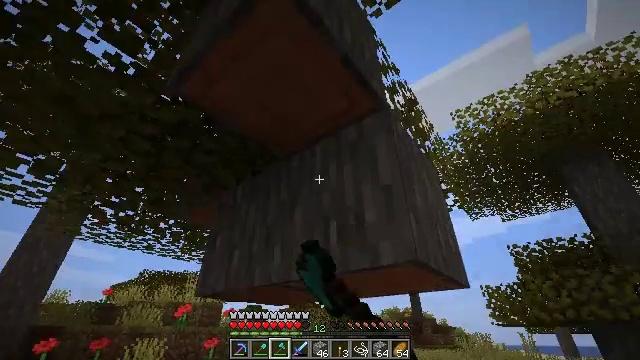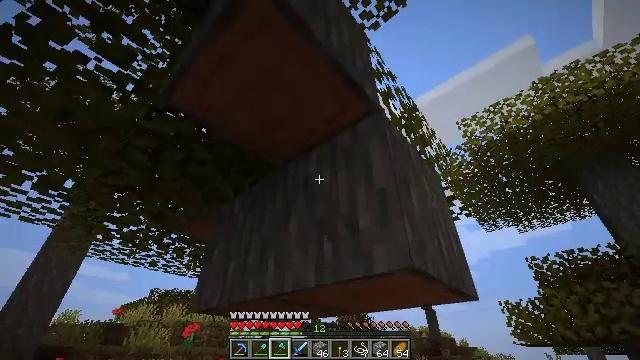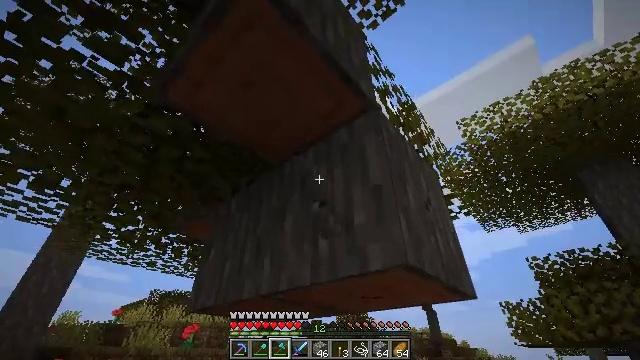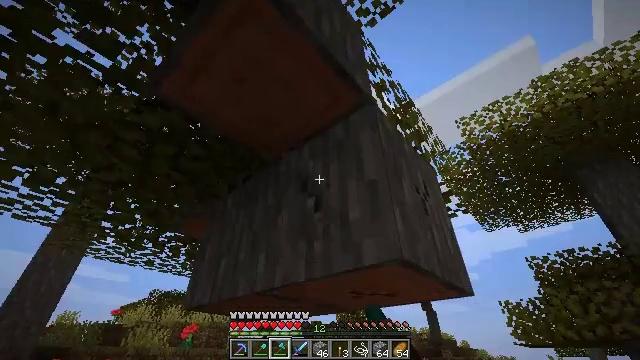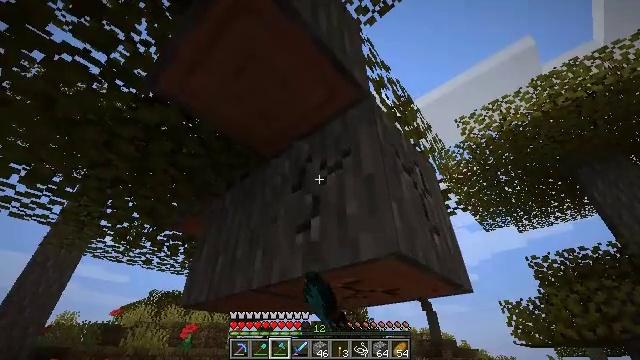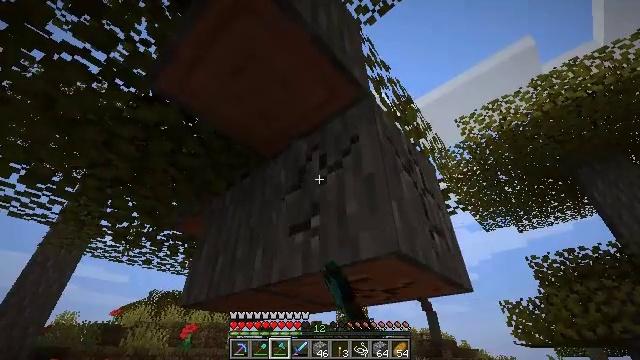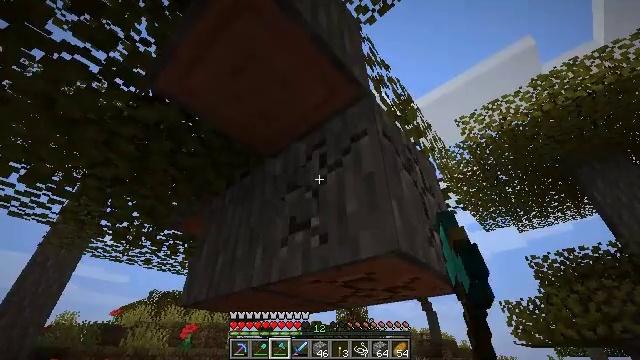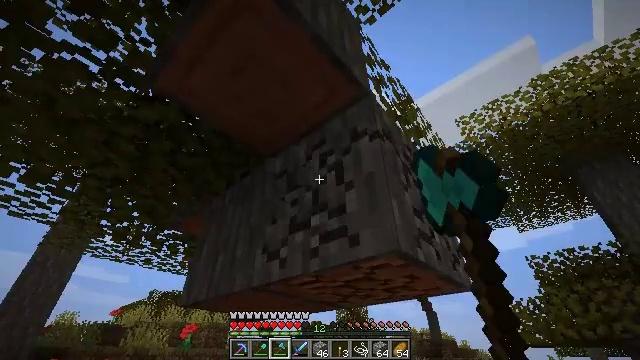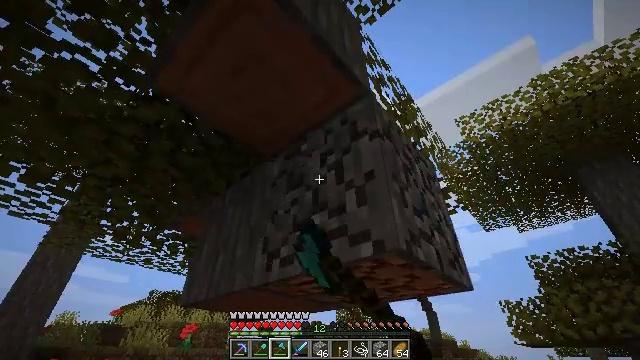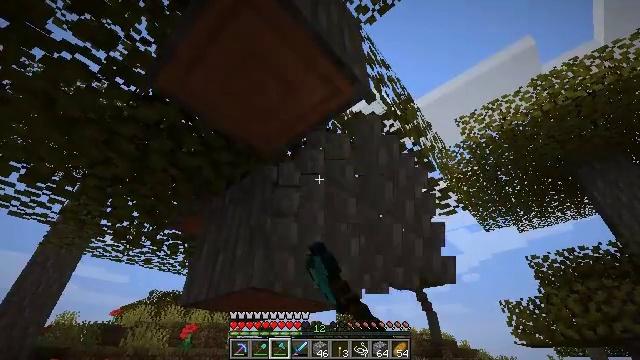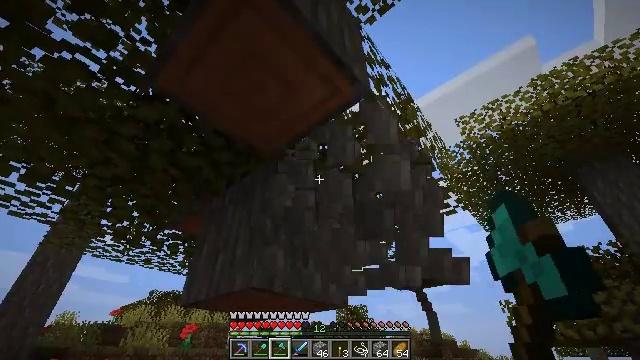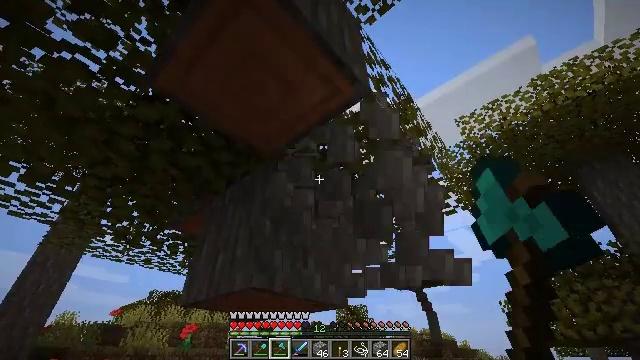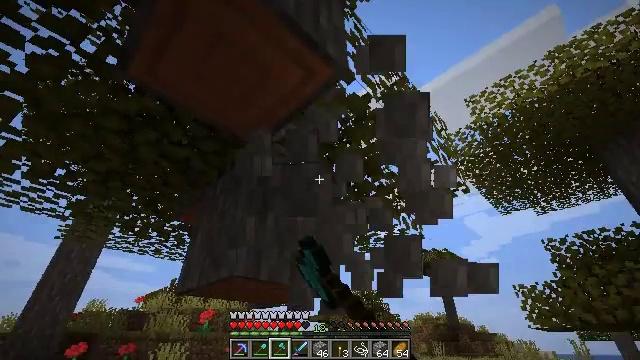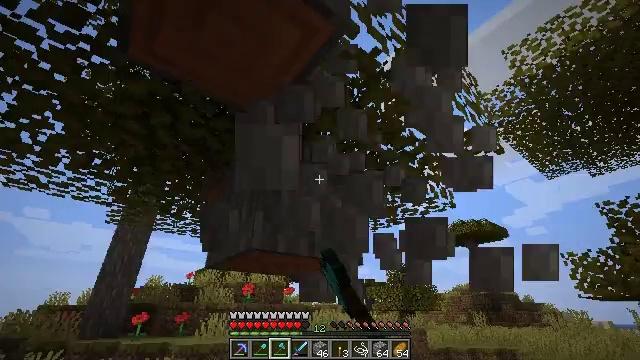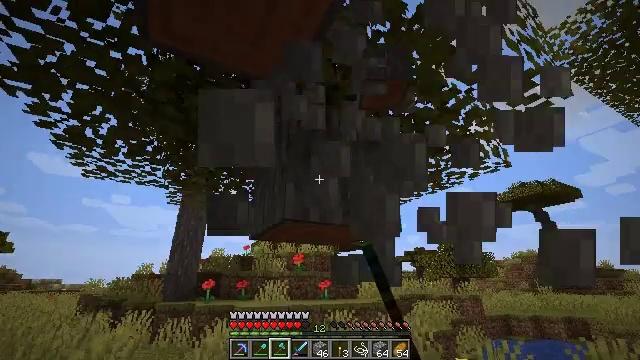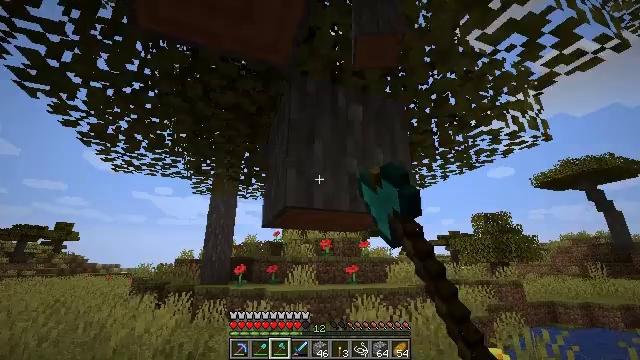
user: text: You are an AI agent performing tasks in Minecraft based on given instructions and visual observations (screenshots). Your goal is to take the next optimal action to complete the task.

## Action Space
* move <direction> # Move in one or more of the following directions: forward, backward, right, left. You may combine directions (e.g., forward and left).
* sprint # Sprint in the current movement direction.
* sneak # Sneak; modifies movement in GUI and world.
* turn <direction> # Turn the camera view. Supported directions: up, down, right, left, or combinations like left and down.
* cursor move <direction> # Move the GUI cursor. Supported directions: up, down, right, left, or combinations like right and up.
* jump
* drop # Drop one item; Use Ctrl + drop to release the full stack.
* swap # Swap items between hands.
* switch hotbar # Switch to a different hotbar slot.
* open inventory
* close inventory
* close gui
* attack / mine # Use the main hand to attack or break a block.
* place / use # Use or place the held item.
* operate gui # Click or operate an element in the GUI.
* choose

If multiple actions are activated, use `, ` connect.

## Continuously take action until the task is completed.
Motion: motion action
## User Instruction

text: Harvest the acacia log from the forest.
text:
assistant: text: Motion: turn left and up, attack / mine
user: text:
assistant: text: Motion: attack / mine
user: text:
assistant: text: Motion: attack / mine
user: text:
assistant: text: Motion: attack / mine
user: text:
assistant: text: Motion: attack / mine
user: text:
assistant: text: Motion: attack / mine
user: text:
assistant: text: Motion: attack / mine
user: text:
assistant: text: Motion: attack / mine
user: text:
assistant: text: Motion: attack / mine
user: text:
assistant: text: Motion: attack / mine
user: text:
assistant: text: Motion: move right, attack / mine
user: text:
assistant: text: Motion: move forward and move right, turn left and down, attack / mine
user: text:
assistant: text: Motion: move forward and move right, turn left and down, attack / mine
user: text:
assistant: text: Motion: move forward and move right, turn left and down, attack / mine
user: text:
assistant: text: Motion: move forward and move right, turn left and down, attack / mine
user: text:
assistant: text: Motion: turn left, attack / mine
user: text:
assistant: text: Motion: attack / mine
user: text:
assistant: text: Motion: attack / mine
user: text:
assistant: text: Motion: attack / mine
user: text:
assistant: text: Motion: attack / mine
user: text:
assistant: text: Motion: attack / mine
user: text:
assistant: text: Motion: attack / mine
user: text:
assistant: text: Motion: attack / mine
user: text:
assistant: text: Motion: attack / mine
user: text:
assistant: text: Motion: move right, turn left and up, attack / mine
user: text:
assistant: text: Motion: move forward and move right, turn left, attack / mine
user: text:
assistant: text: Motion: move forward and move right, turn left, attack / mine
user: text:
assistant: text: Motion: attack / mine